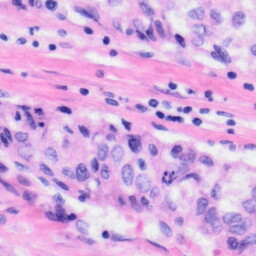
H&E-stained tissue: Liver